Question: Count the number of objects in the diagram.
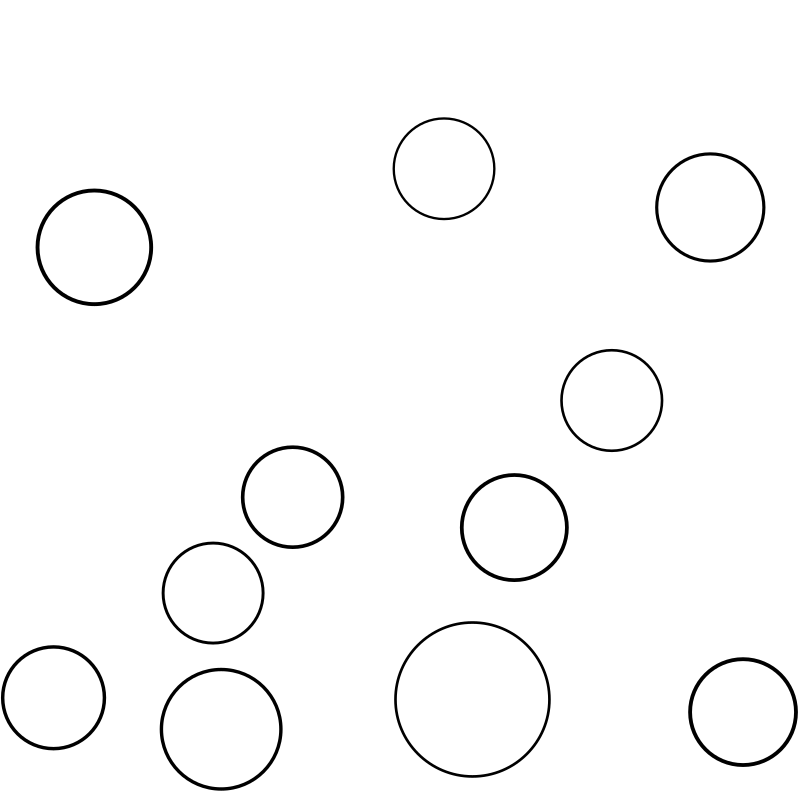
Answer: 11